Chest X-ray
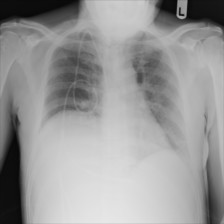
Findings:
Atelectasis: negative
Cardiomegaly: negative
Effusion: negative
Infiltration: negative
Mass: negative
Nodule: negative
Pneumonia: negative
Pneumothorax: negative
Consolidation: negative
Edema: negative
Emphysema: negative
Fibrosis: negative
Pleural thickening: negative
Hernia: negative